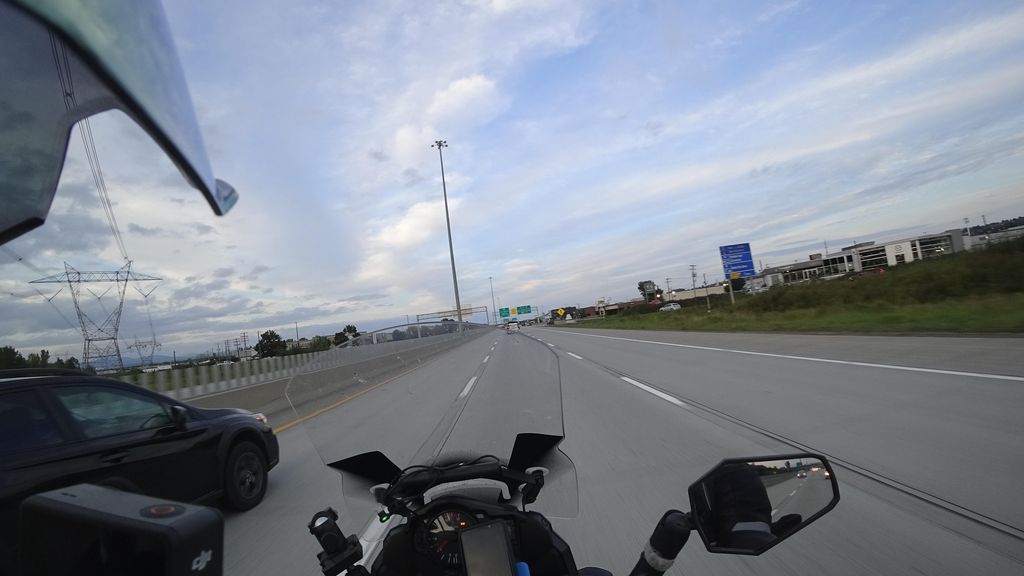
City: quebec_city